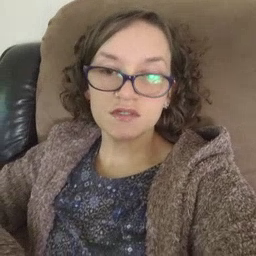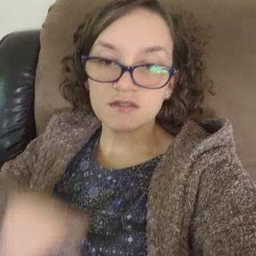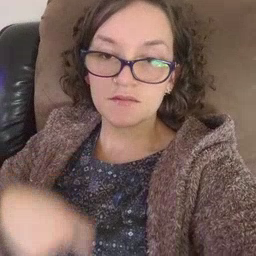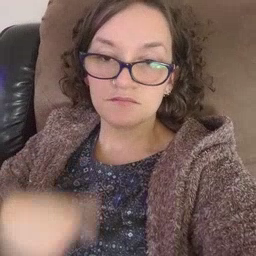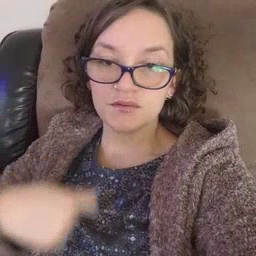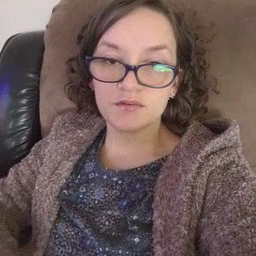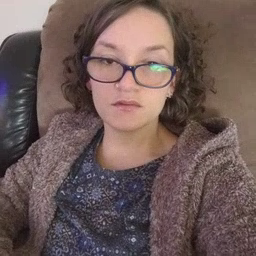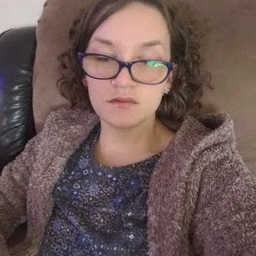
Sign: zipper